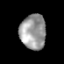
Tissue: prostate
Cell type: T cells
Senescence score: 0.341
Nuclear area (px): 885
Mean DAPI intensity: 154.835